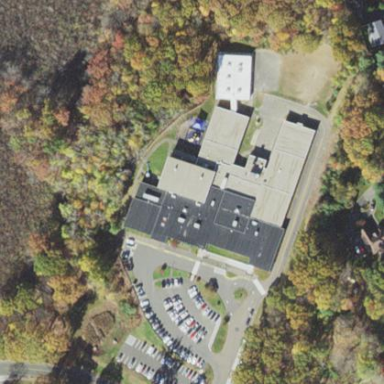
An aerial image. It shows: School.